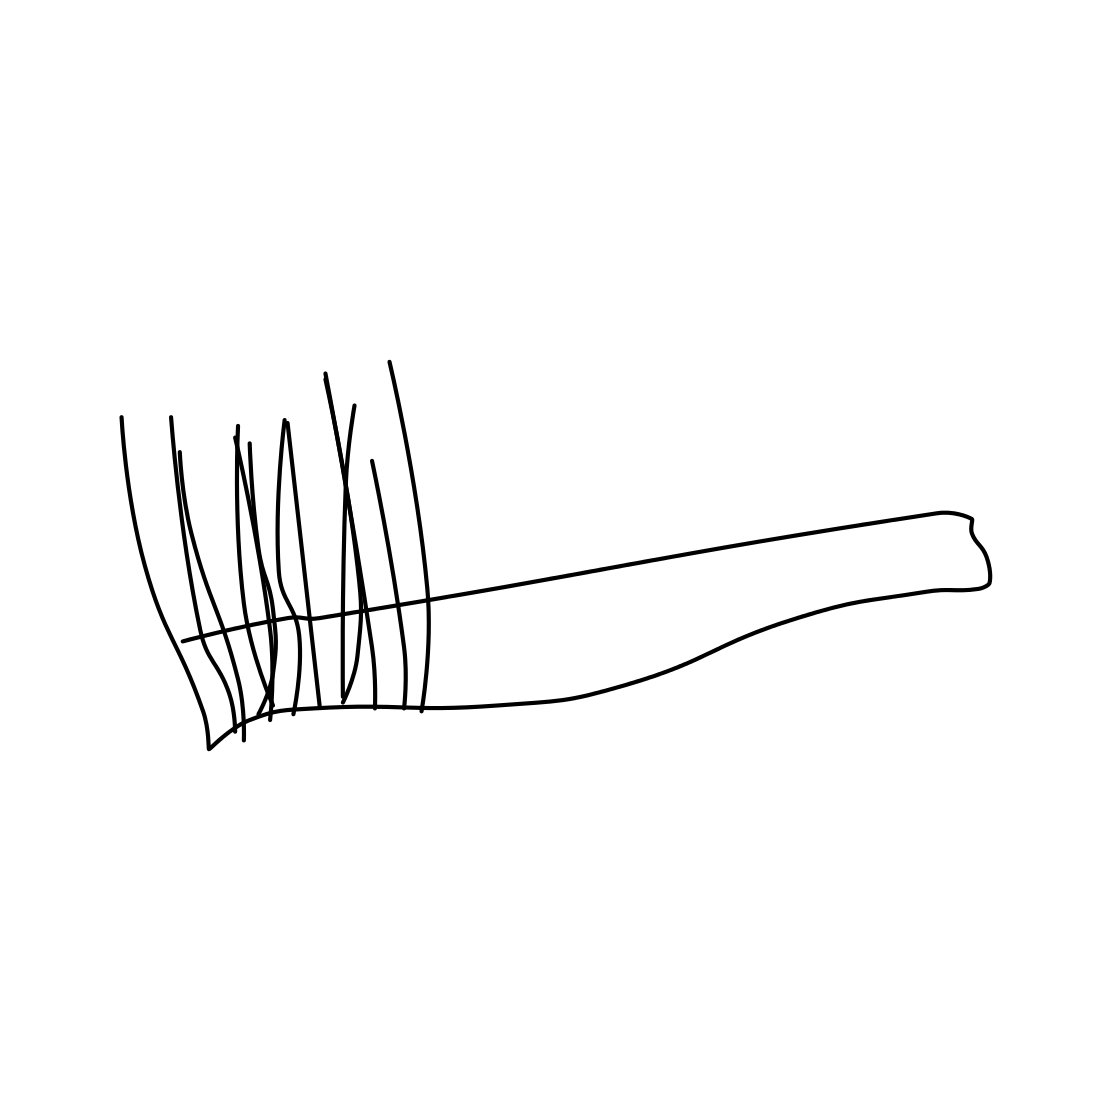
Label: toothbrush